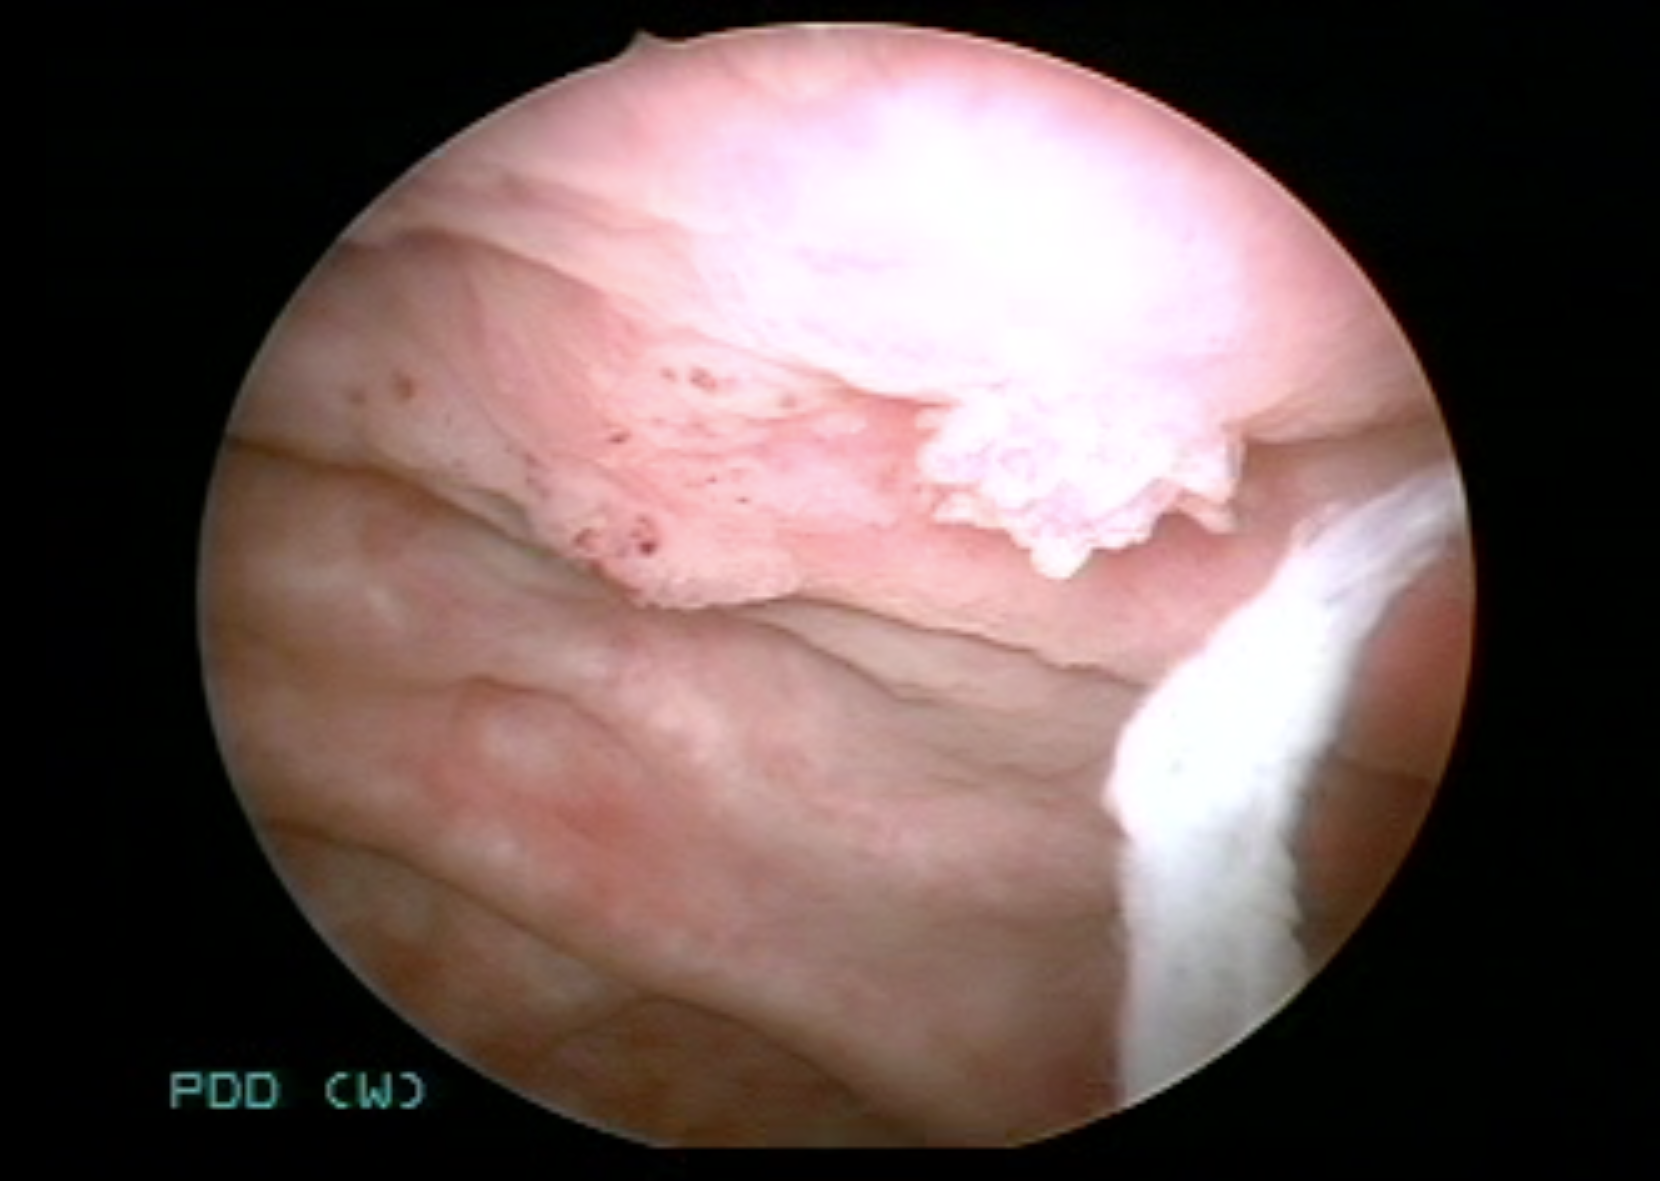
Modality: WLC
Class: Malignant
Subclass: HighGradePapillary
Lesion: L1
Stage: T1
Morphology: Papillary
Bladder cancer association: Yes